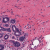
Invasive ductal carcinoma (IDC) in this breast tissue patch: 0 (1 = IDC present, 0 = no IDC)